Question: I have data such as this:
'''
yr X lower upper
1 2004 0.2852 0.3927 0.1888
2 2005 0.3710 0.2385 0.5093
3 2006 0.3297 0.2177 0.4557
4 2007 0.2230 0.1424 0.3138
5 2008 0.3028 0.1952 0.4237
6 2009 0.3906 0.2798 0.5226
7 2010 0.3382 0.2343 0.4467
'''
Here is some reproducible data:
'''
dt <- structure(list(yr = 2004:2010, X = c(0.2852, 0.371, 0.3297, 0.223, 0.3028, 0.3906, 0.3382), lower = c(0.3927, 0.2385, 0.2177, 0.1424, 0.1952, 0.2798, 0.2343), upper = c(0.1888, 0.5093, 0.4557, 0.3138, 0.4237, 0.5226, 0.4467)), .Names = c("yr", "X", "lower", "upper"), class = "data.frame", row.names = c(NA, -7L))
'''
I would like to plot this, and the results will go in a presentation, so I would like to make it look as nice as possible - I'm sorry to use the subjective "nice" but I don't know how else to say it ! I have tried this:
'''
library(ggplot2)
ggplot(dt, aes(x=yr, y=X, group=1)) +
geom_line() +
geom_errorbar(width=.1, aes(ymin=lower, ymax=upper)) +
geom_point(shape=21, size=3, fill="blue") +
ylim(0,0.6)
'''
But I don't like the results - it just seems to plain and boring:

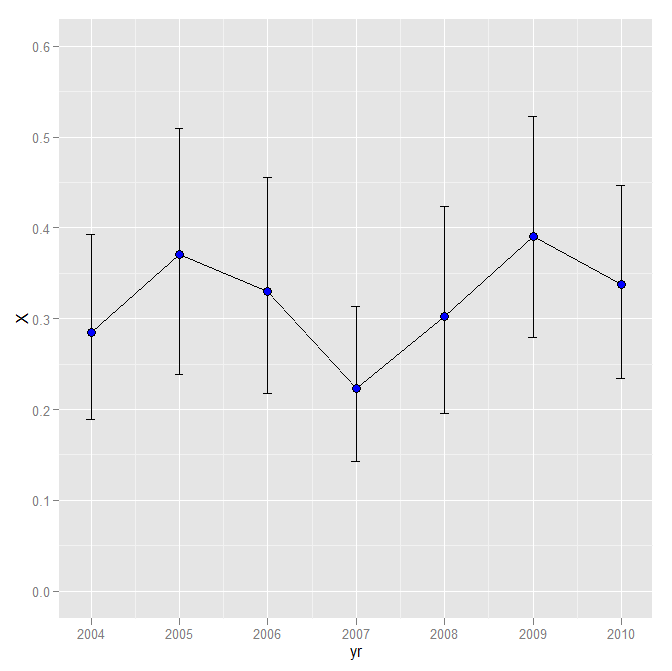
Answer: You could use a ribbon instead of the errorbars
'''
dt <- structure(list(yr = 2004:2010,
X = c(0.2852, 0.371, 0.3297, 0.223, 0.3028, 0.3906, 0.3382),
lower = c(0.3927, 0.2385, 0.2177, 0.1424, 0.1952, 0.2798, 0.2343),
upper = c(0.1888, 0.5093, 0.4557, 0.3138, 0.4237, 0.5226, 0.4467)),
.Names = c("yr", "X", "lower", "upper"), class = "data.frame",
row.names = c(NA, -7L))
library(ggplot2)
ggplot(dt, aes(x=yr, y=X, group=1, ymin = lower, ymax = upper)) +
geom_ribbon(alpha = 0.2) +
geom_line() +
geom_point(shape=21, size=3, fill="blue") +
ylim(0,0.6)
'''